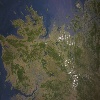
Label: land